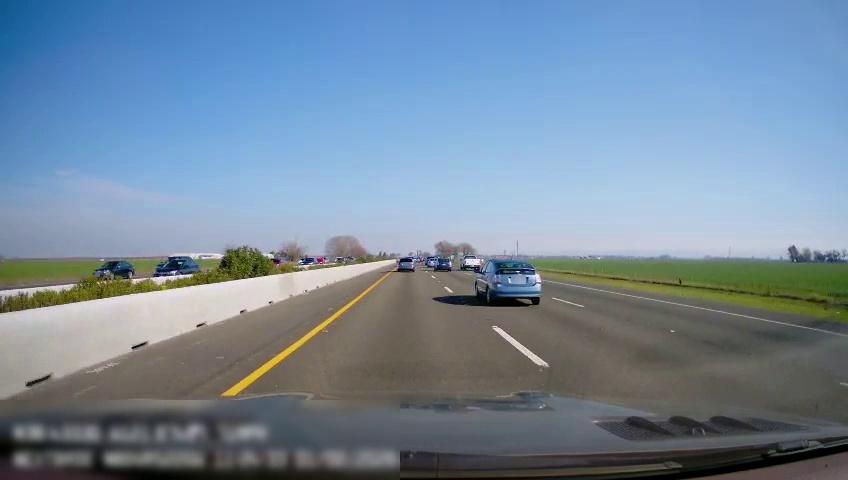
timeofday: Day
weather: Sunny
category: Drivable Space
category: Vehicles | Car
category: Vehicles | SUV
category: Vehicles | SUV
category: Vehicles | Car
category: Vehicles | SUV
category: Vehicles | Truck
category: Vehicles | Car
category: Lanes | Current Lane
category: Lanes | Current Lane
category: Lanes | Alternate Lane
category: Lanes | Alternate Lane